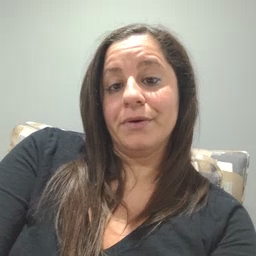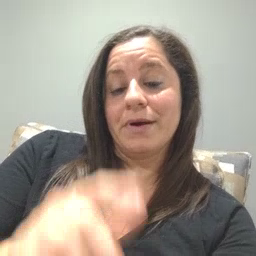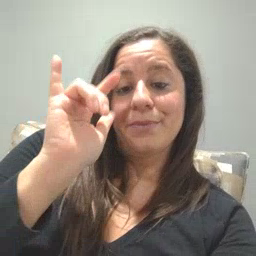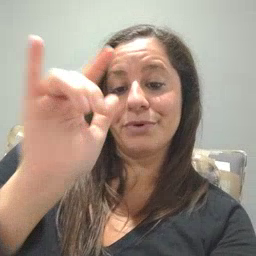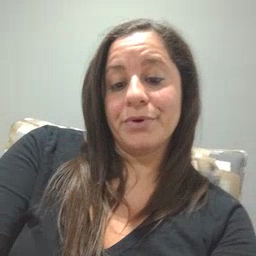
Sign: airplane